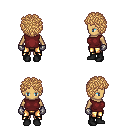
a pixel art fantasy rpg character, female body template, human, tanned skin, maroon sleeveless shirt, gold greaves, light blonde curly afro hairstyle, metal gloves, black shoes, four views (front, back, left, right), 2x2 character sprite sheet, small pixel art, hard edges, no anti-aliasing